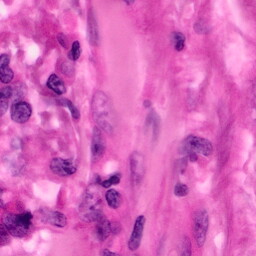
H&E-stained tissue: Pancreatic